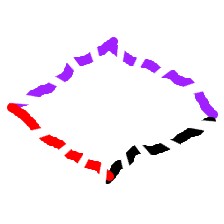
Shape: rhombus